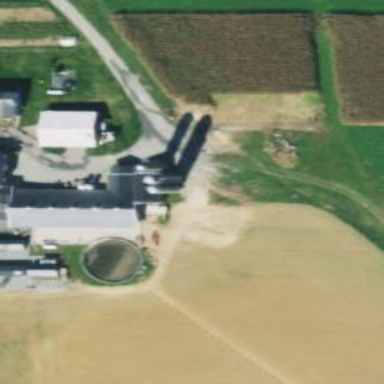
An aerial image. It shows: Silo.